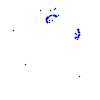
Particle: proton